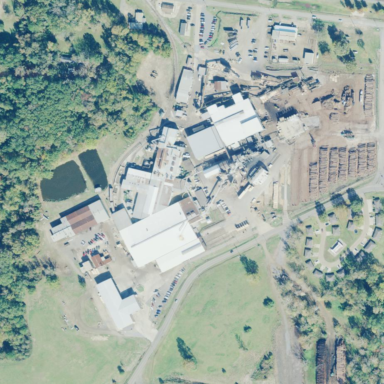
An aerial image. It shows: Industrial area dedicated to woodworking.